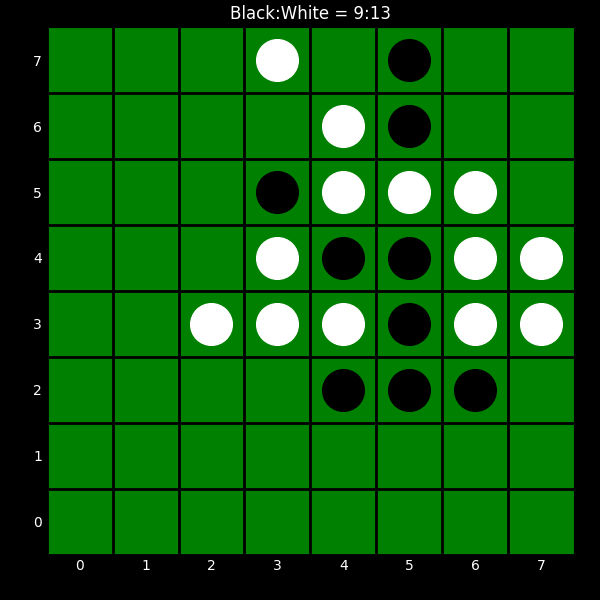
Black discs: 9
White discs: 13